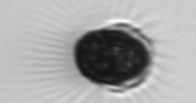
Label: Mesodinium